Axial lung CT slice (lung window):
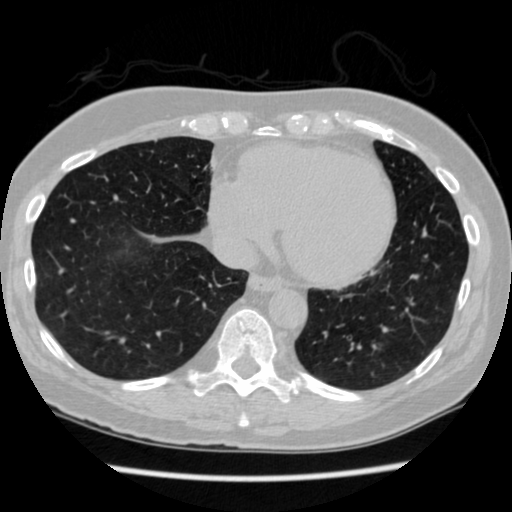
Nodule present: no